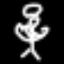
Label: angel